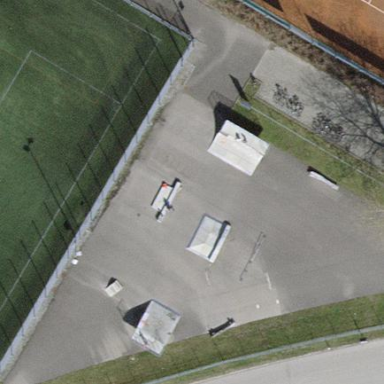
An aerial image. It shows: Asphalt pitch for leisure activities.